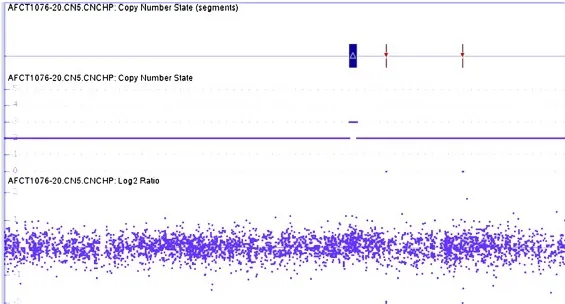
Results from analysis with Affymetrix SNP 6.0 array viewed with Chromosome Analysis Suite. (B) Analysis of the father's genome for the 1q32.2 region.
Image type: chart (chart)